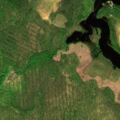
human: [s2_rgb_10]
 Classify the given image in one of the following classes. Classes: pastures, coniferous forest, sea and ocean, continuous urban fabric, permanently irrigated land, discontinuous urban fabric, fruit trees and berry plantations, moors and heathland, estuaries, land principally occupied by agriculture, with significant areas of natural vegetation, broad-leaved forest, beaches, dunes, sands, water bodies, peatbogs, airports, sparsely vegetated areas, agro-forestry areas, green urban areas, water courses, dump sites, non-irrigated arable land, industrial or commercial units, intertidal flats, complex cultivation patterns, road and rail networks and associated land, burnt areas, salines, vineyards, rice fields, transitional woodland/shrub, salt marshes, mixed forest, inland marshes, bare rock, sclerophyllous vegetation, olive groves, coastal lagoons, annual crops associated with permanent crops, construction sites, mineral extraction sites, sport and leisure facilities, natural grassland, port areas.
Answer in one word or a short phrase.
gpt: coniferous forest, transitional woodland/shrub, water courses